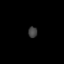
Tissue: lung
Cell type: Endothelial cells
Senescence score: 0.1947
Nuclear area (px): 96
Mean DAPI intensity: 64.823